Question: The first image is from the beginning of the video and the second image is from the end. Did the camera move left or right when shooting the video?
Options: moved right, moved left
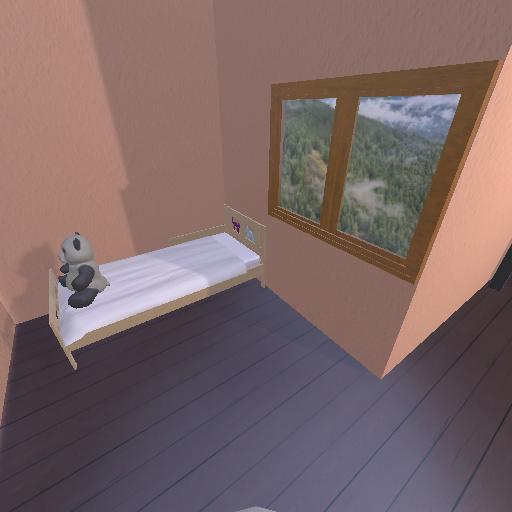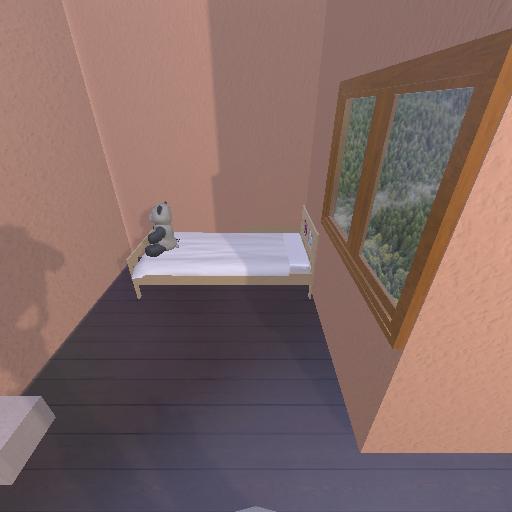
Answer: moved right